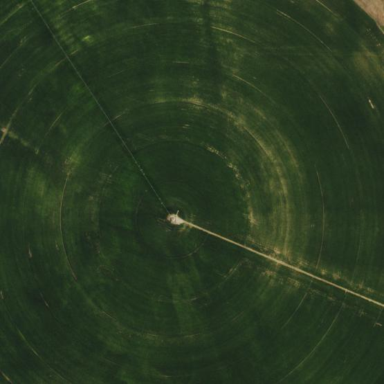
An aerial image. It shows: Farmland with pivot irrigation system.